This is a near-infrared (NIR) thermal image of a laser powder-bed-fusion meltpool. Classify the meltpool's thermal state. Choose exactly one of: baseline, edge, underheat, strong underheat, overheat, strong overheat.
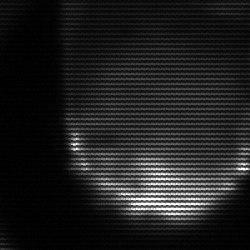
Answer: edge